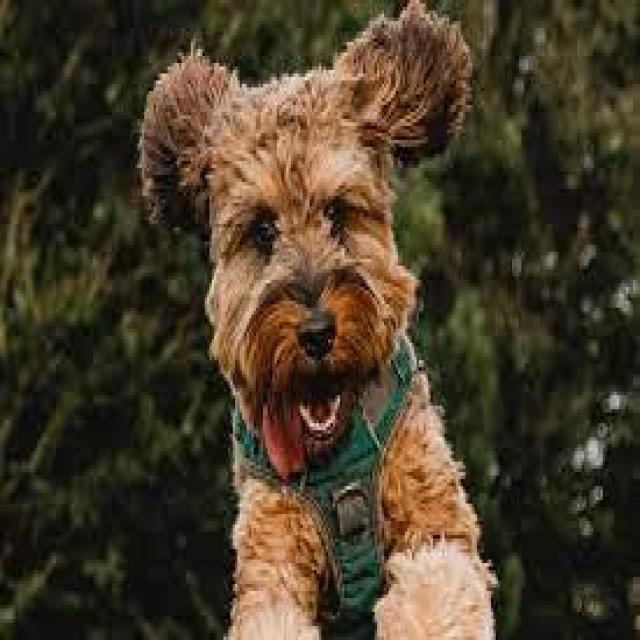
Healthy canine skin — no visible lesions, inflammation, or abnormalities. The skin and coat appear normal.